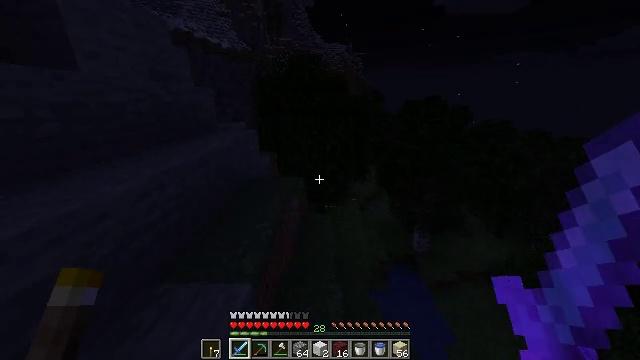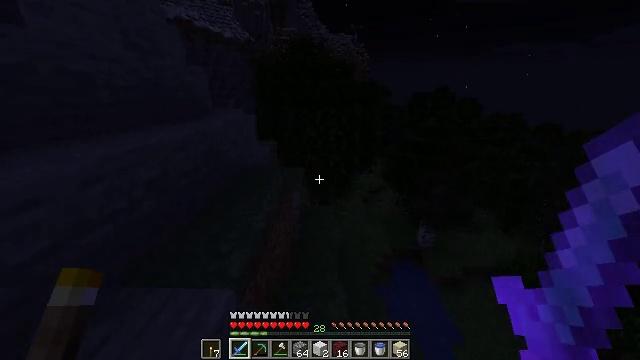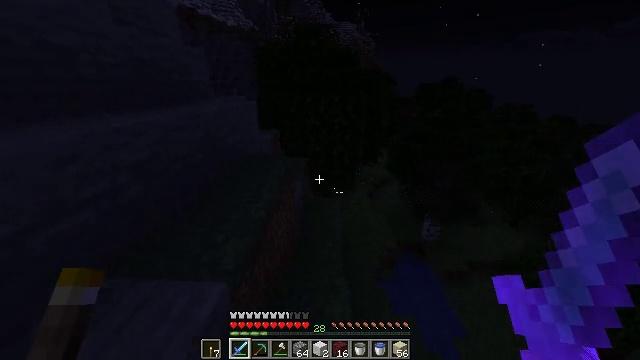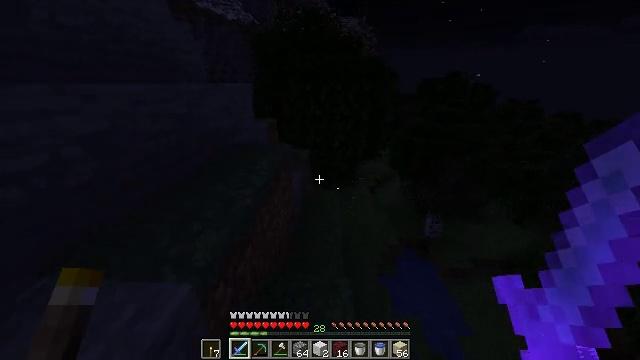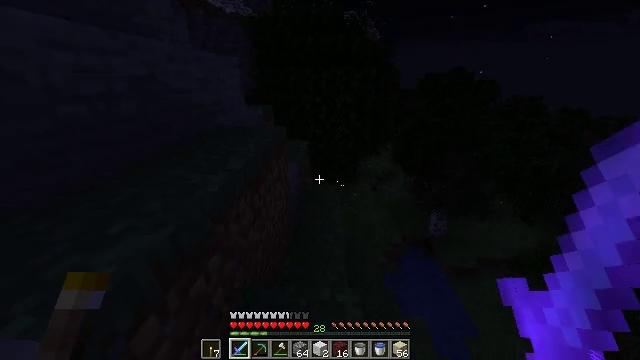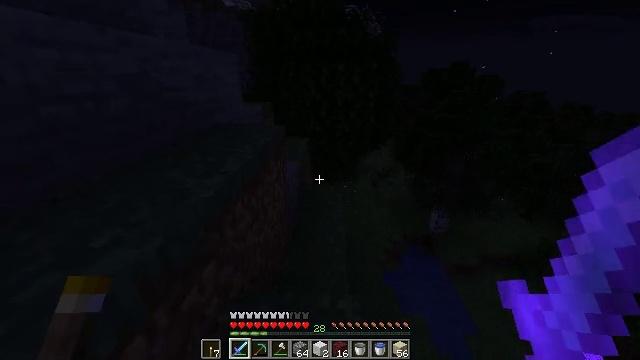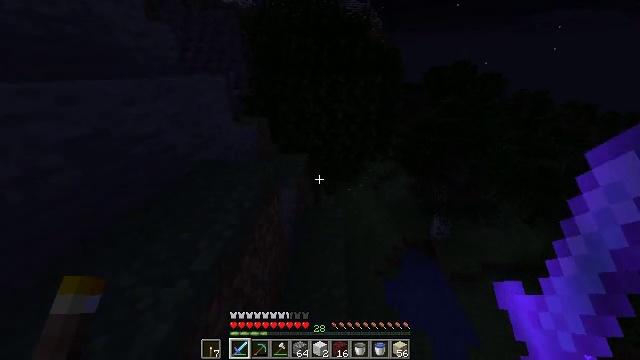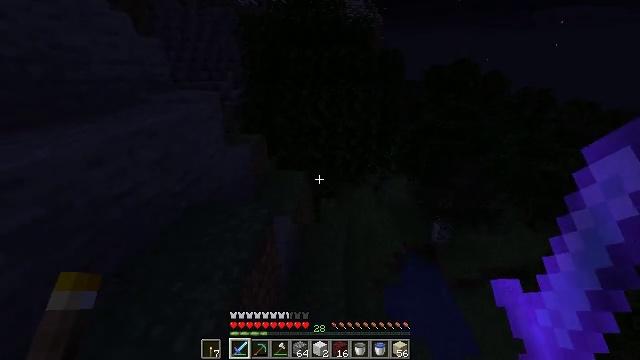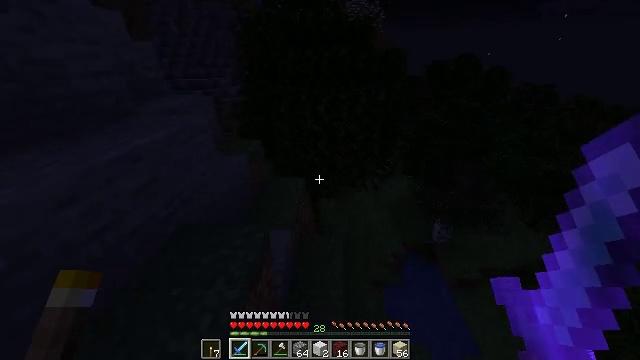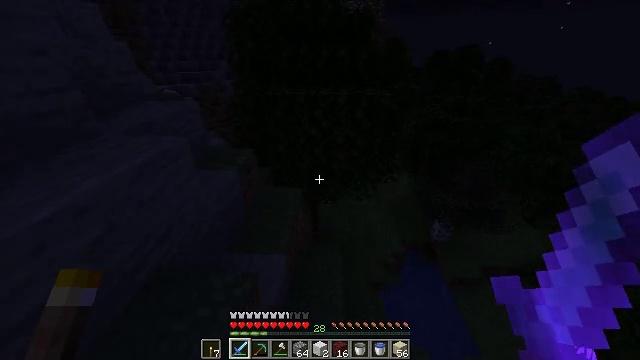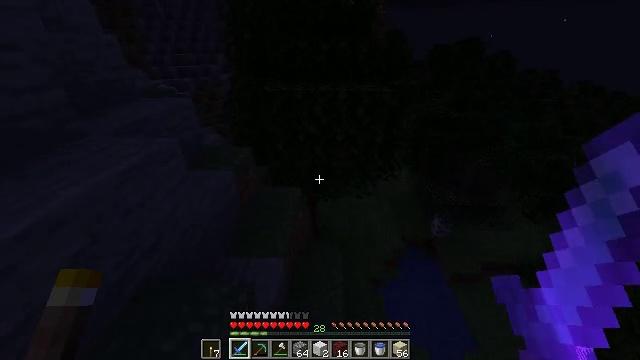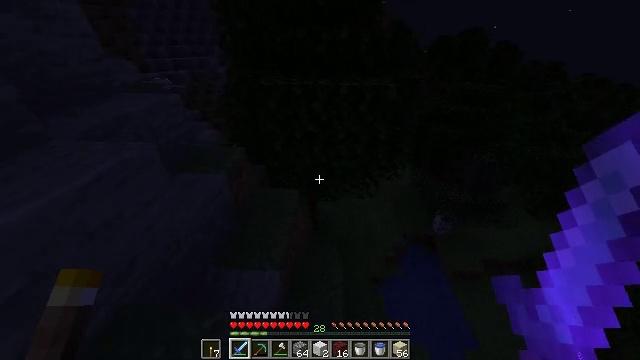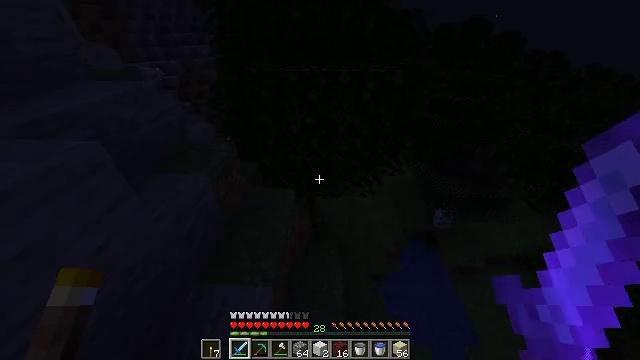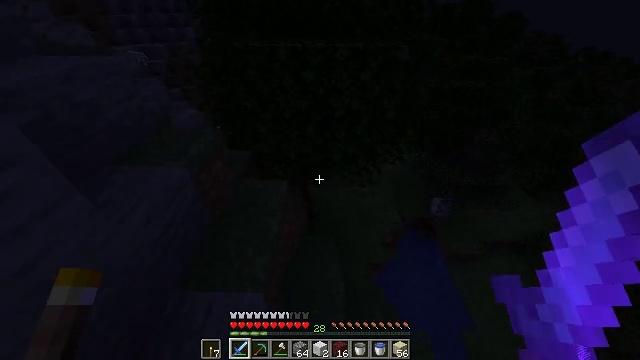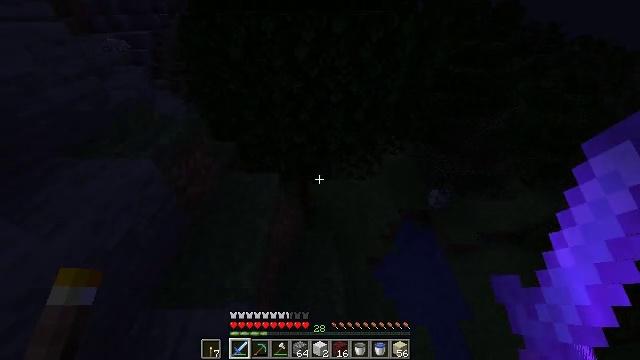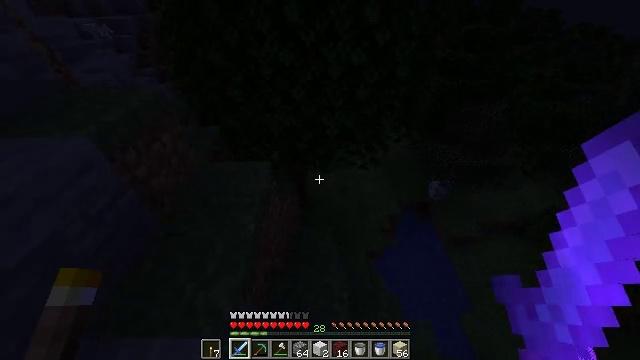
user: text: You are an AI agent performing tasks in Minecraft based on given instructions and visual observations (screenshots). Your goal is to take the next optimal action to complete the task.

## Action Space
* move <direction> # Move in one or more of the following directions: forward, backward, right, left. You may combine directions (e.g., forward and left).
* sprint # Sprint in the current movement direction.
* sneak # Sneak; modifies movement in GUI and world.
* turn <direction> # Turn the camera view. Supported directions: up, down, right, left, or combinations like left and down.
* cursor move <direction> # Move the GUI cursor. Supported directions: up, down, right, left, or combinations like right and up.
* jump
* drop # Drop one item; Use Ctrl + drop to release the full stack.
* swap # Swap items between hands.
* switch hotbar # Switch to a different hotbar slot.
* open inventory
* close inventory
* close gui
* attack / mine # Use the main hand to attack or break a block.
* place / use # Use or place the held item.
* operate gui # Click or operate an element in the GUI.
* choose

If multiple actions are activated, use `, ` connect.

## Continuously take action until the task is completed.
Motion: motion action
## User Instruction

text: Drop a mutton.
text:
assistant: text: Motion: move forward, sprint, turn left and down, jump
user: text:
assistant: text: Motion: move forward, sprint, turn left and down, jump
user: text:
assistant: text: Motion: move forward, sprint, jump
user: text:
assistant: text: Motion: move forward, sprint, jump
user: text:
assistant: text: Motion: move forward, sprint, jump
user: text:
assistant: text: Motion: move forward, sprint, jump
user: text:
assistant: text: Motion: move forward, sprint, jump
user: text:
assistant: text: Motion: move forward, sprint, turn down, jump
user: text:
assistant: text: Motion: move forward, sprint, turn down, jump
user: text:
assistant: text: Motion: move forward, sprint, turn down
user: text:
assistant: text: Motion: move forward, sprint, turn down
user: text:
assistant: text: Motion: move forward, sprint, turn down
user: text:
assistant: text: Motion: move forward, sprint, turn right and down
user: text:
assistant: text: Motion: move forward, sprint, turn right and down
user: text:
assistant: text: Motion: move forward, sprint, turn right and down
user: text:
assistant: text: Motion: move forward, sprint
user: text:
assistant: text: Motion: move forward, sprint
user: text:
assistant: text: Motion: move forward, sprint, turn down
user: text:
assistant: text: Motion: move forward, sprint
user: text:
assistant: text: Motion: move forward, sprint
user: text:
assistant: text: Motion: move forward, sprint
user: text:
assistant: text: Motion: move forward, sprint
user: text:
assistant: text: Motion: move forward, sprint
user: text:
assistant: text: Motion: move forward, sprint
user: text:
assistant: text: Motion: move forward, sprint, turn left
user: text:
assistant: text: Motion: move forward, sprint, turn left and up
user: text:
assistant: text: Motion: move forward, sprint, turn left
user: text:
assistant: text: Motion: move forward, sprint
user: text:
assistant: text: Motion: move forward, sprint
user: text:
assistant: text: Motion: move forward, sprint